Question: I'm really new to R and I want to create an Image like the one I added here, but I need to have the Color Range from 0 to 1, right now it's set automatically, in the image it is from 0.2 to 0.6.
Here is my R code that I use. Mat.csv is a 2D Matrix with values in [0,1].
'''
library(plot3D)
mydata <- read.csv("D:/output/Mat.csv")
mydata <- as.matrix(mydata)
pdf("D:/output/surfaceplot.pdf")
mycols <- colorRampPalette( c("#ff0000", "#00ff00") )
persp3D(z = mydata, theta = 120, zlim=c(0,1))
dev.off()
'''
Example graph:

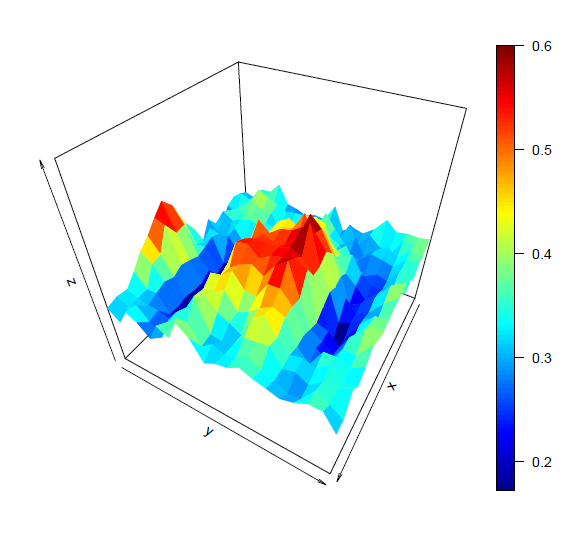
Answer: Argument 'clim' will solve your problem. ('persp3D' is a 'plot3D' package's function, but 'persp3d' is a 'rgl' package's function. Be careful.) 'colorRampPalette' returns 'function' that interpolate a set of given colors to create new function's argument number of colors. So you can set persp3D's color vector by giving the output of new 'function' that 'colorRampPalette' returns. For example, 'persp3D(..., col = mycols(256))' or, 'mycolv <- mycols(256); persp3D(..., col = mycolv)'
'''
library(plot3D)
## example data
x <- seq(-pi, pi, by = 0.1)
y <- seq(-pi, pi, by = 0.1)
mydata <- outer(x, y, function(x, y) cos(x) * sin(y))
range(mydata) # about -1 ~ 1
## colour function
mycols <- colorRampPalette(c("blue", "red", "green", "yellow"))
## draw
persp3D(z = mydata, ticktype = "detailed", col = mycols(256)) # left
persp3D(z = mydata, ticktype = "detailed", col = mycols(256), clim=c(-2, 2)) # right
'''
<URL>